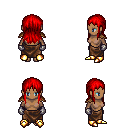
a pixel art fantasy rpg character, female body template, human, dark skin, leather shoulder armor, robe skirt, red unkempt hairstyle, metal gloves, gold boots, four views (front, back, left, right), 2x2 character sprite sheet, small pixel art, hard edges, no anti-aliasing